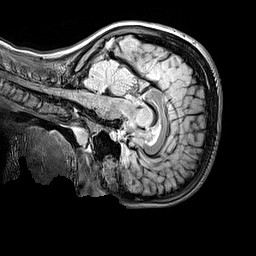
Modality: FLAIR
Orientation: sagittal
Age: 9
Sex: female
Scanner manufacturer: siemens
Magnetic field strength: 3 T
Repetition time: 5 s
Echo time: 0.388 s